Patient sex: M
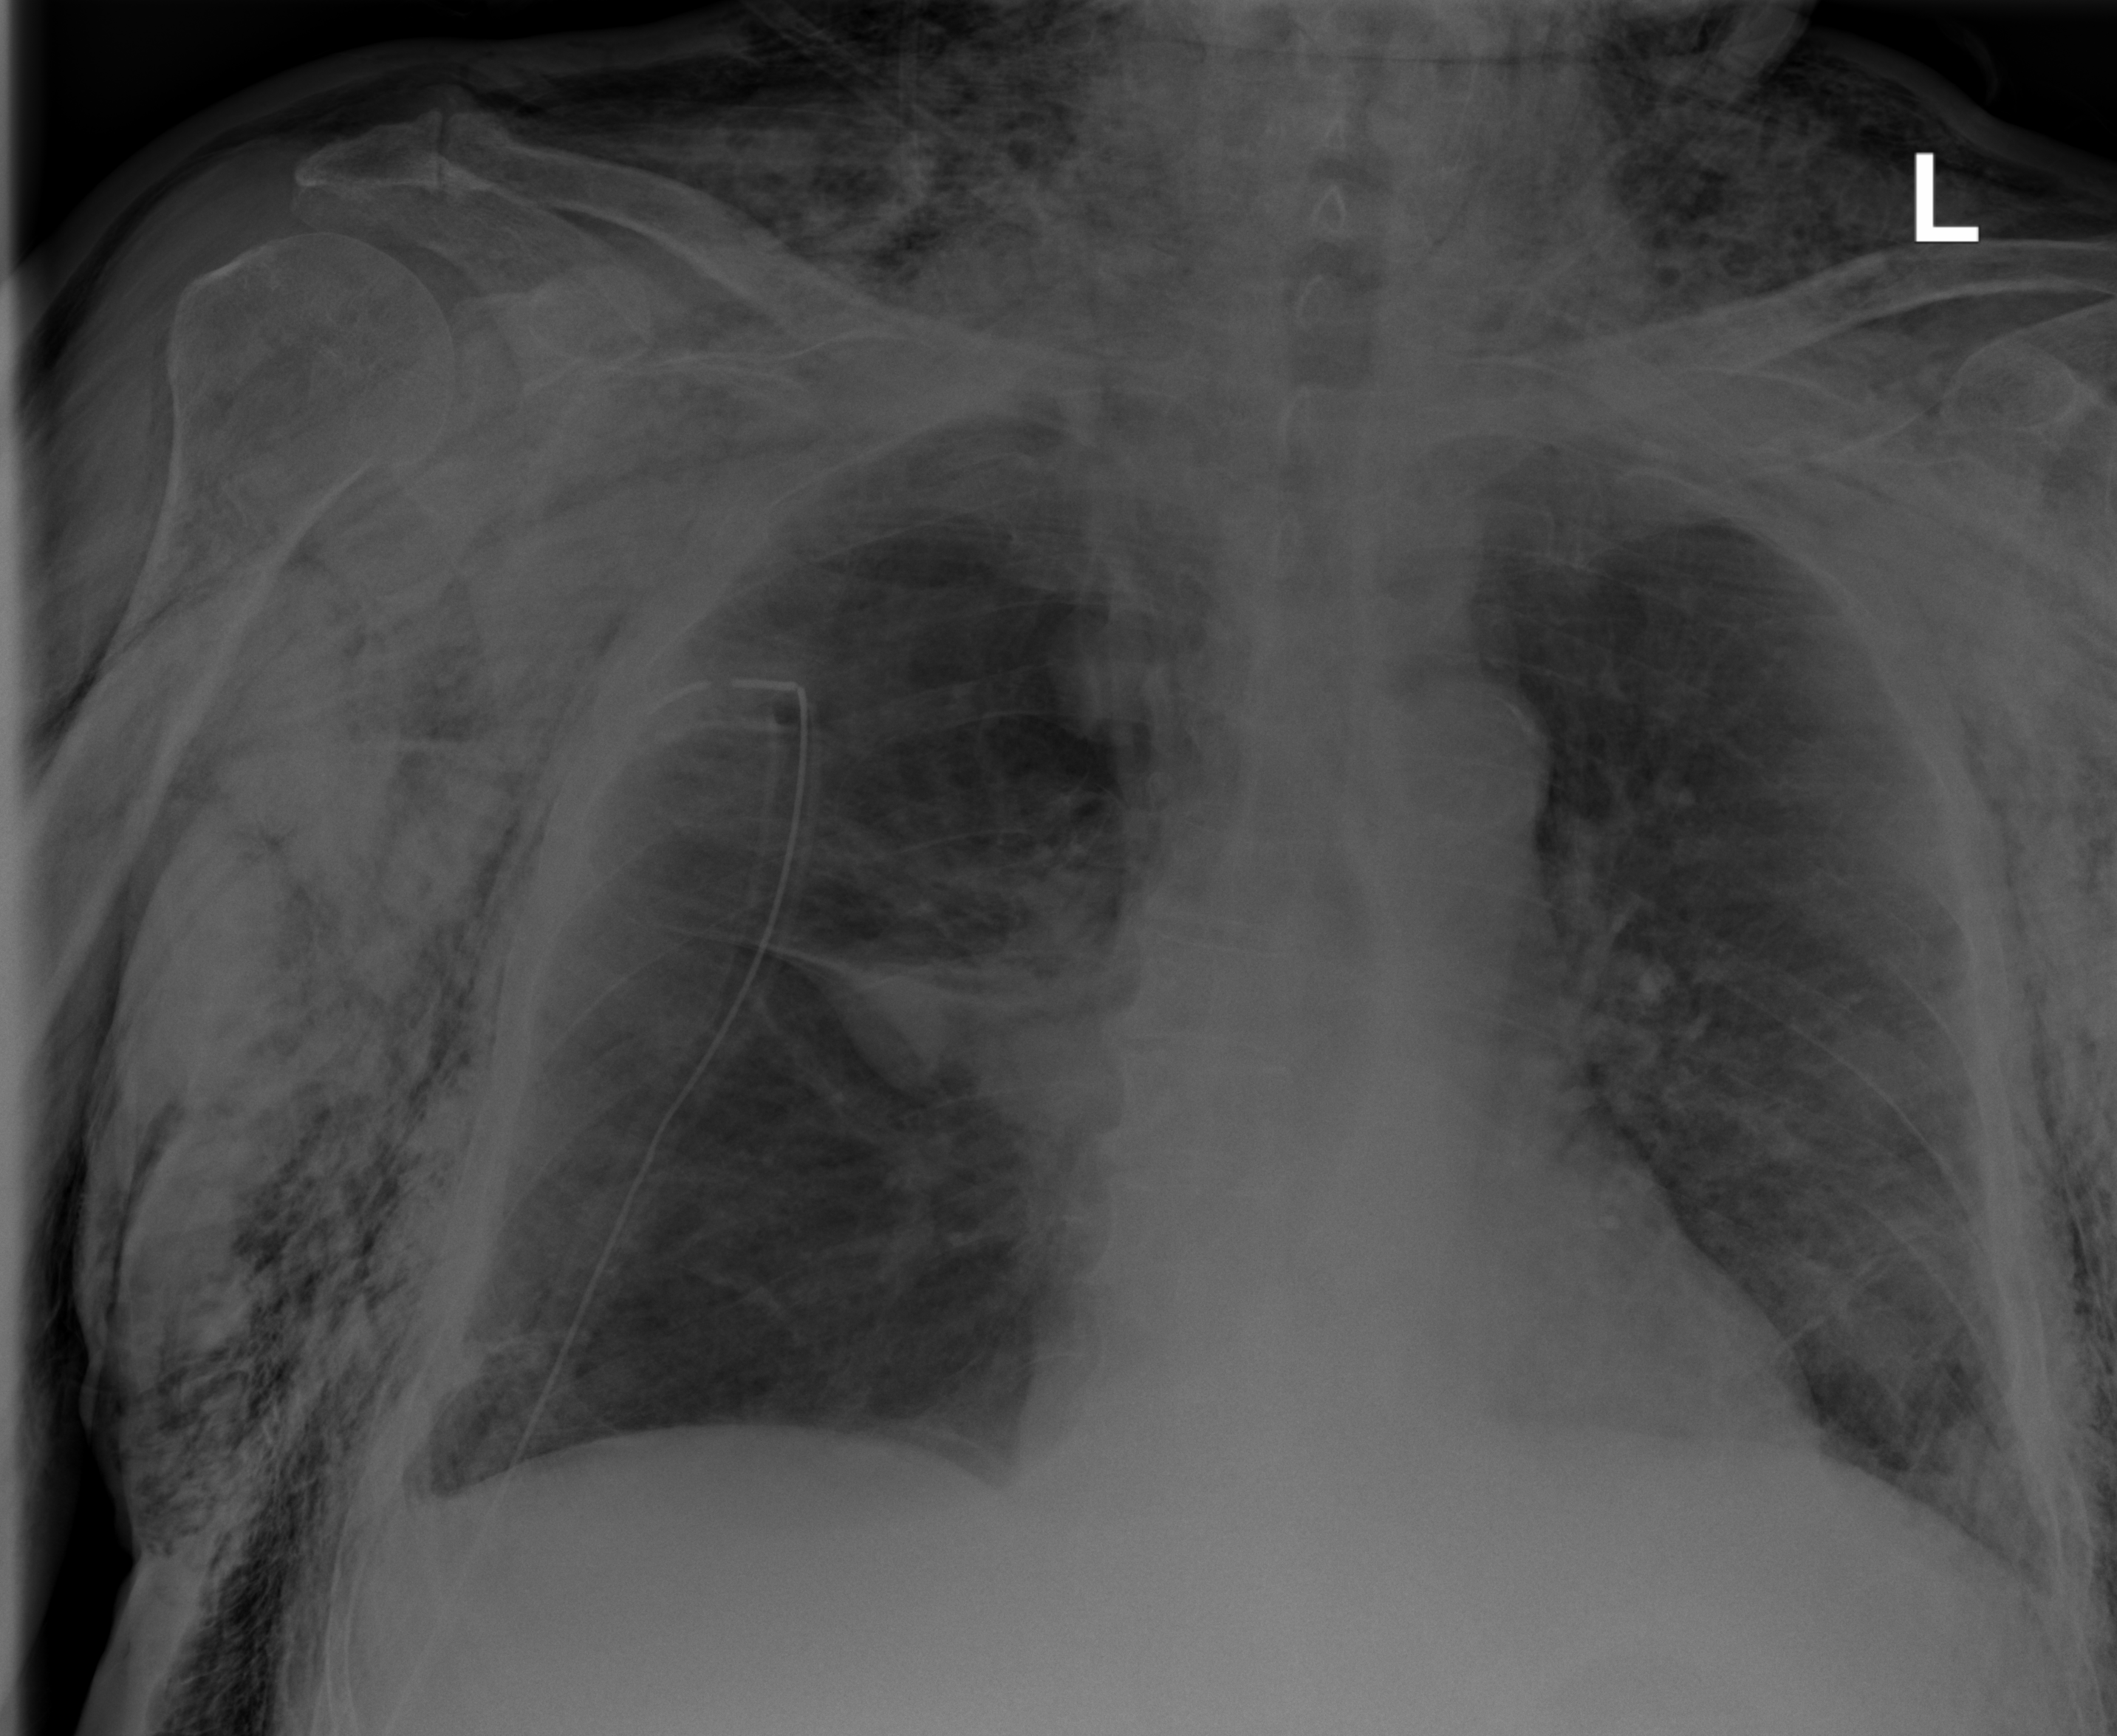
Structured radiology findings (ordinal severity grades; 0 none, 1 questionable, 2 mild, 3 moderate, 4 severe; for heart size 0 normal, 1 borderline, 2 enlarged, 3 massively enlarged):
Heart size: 0
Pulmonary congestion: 0
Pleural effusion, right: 2
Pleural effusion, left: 0
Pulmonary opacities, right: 0
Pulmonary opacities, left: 0
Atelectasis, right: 2
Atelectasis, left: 2